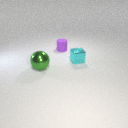
large green metal sphere in front of small purple rubber cylinder